八年级 · 度量几何学
, 将一副三角板如图方式放置, 则 $\angle 1$ 的度数是

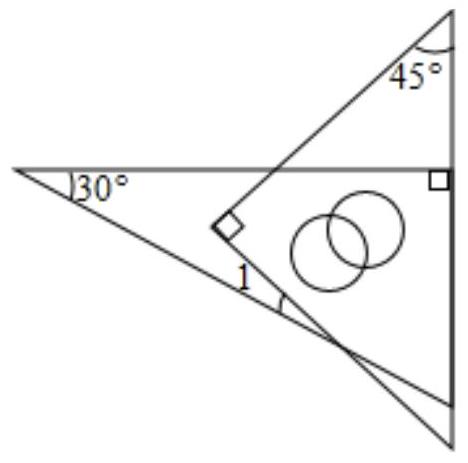
答案: $15^{\circ}$